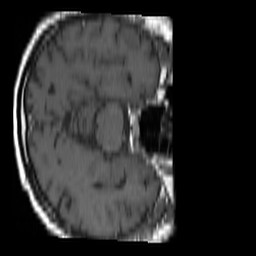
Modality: T1w
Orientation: axial
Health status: ill
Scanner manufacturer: siemens
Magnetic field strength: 1.5 T
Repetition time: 0.417 s
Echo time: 0.0099 s